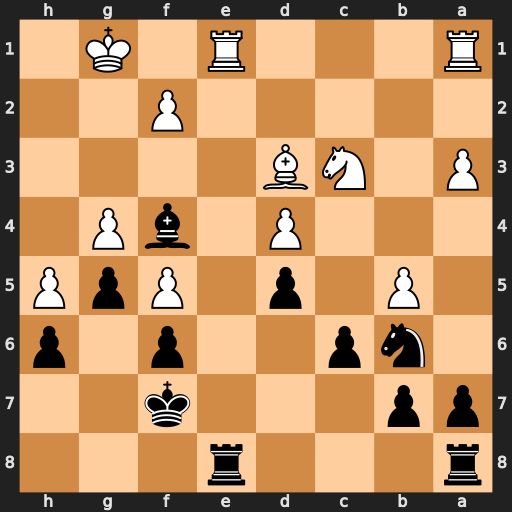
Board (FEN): r3r3/pp3k2/1np2p1p/1P1p1PpP/3P1bP1/P1NB4/5P2/R3R1K1
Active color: b
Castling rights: -
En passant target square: -
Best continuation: Rxe1+ Rxe1 Bd2 Re6 Bxc3